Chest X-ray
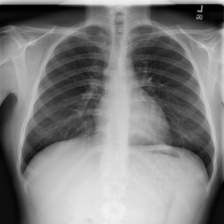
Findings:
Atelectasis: negative
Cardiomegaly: negative
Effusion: negative
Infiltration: positive
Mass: negative
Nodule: negative
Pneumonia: negative
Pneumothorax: negative
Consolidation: negative
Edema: negative
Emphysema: negative
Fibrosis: negative
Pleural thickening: negative
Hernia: negative